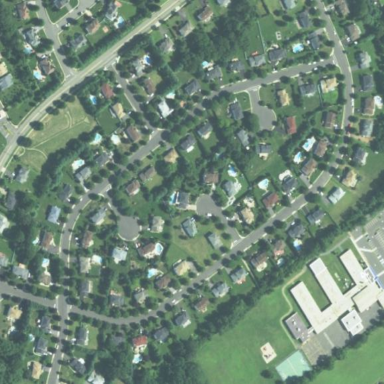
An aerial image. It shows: Residential area in rural setting.